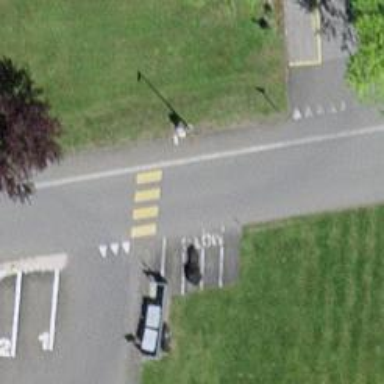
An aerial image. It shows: Zebra crossing on the road.